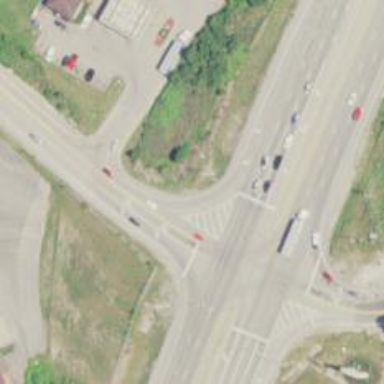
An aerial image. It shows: Trunk link highway.